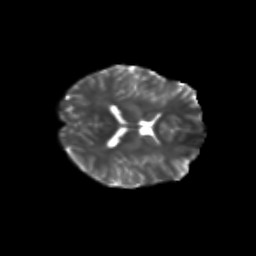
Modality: T2w
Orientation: axial
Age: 24
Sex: female
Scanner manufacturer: siemens
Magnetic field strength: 3 T
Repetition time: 3.5 s
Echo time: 0.104 s